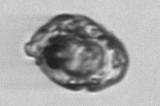
Label: Proterythropsis